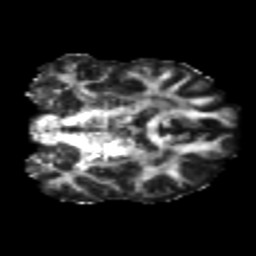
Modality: FA
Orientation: coronal
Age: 23
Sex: male
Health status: healthy
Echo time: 0.074 s